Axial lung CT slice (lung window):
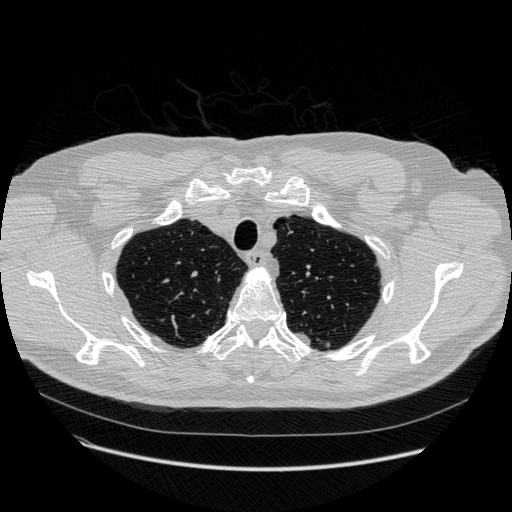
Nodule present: no